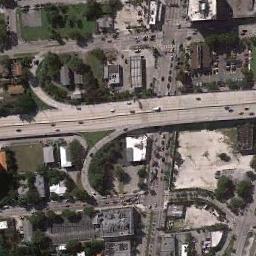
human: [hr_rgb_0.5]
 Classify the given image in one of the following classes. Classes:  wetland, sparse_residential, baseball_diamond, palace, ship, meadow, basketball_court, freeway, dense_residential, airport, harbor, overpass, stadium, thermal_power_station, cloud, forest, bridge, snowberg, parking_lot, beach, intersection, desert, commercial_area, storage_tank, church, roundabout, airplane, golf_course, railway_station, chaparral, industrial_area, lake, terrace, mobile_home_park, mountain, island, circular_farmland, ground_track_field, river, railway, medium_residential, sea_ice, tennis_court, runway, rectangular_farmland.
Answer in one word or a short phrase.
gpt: overpass